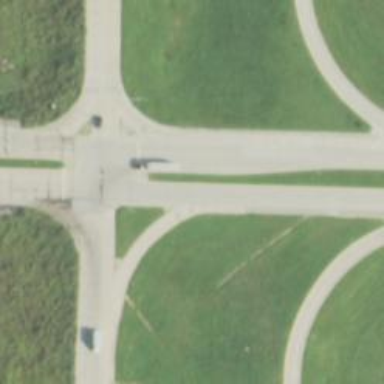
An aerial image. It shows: Secondary link road.